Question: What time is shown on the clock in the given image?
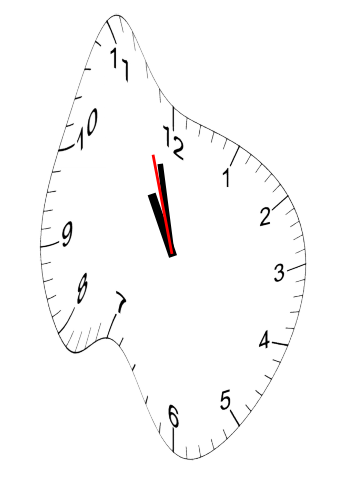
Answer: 10:57:57